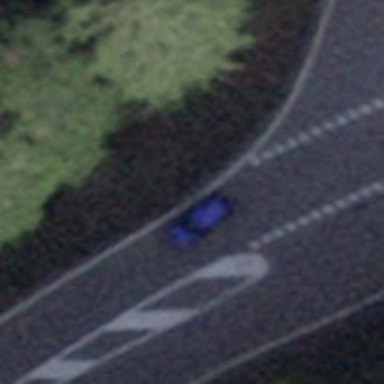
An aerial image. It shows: Road with "give way" sign.